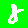
Digit: 8